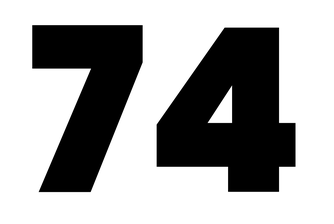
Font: Poppins-Black